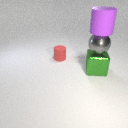
large green metal cube below large gray metal sphere